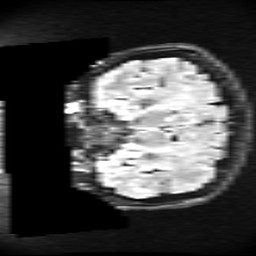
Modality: FLAIR
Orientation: coronal
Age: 36
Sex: female
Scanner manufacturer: ge
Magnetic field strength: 3 T
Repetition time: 11 s
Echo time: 0.1497 s